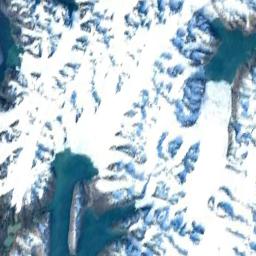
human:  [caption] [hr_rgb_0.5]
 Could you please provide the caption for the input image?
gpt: There is a lot of snow on the snowberg .

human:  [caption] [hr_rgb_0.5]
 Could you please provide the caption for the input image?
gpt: The snow berg is next to the lake .

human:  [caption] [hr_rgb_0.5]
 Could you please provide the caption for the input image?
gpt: A snow-covered mountain covered in large areas .

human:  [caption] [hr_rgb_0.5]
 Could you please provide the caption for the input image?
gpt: The snowberg is covered with glaciers and some lakes are in the snowberg .

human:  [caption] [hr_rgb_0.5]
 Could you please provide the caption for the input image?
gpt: There are much snow and several lakes on the snowberg .